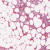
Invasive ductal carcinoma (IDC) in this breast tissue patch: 0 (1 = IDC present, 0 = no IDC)